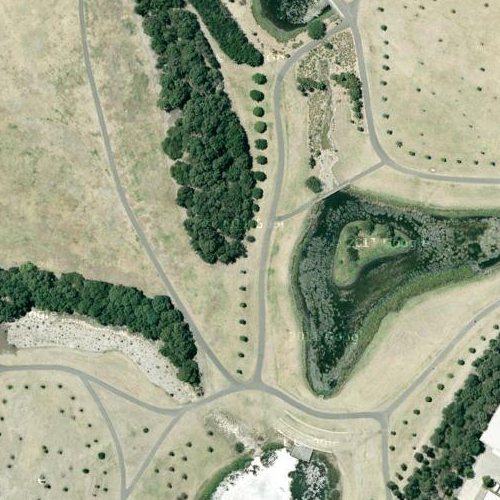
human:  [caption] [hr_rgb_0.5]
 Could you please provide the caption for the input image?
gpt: There are some green bushes on a big lawn and a highway passed by .

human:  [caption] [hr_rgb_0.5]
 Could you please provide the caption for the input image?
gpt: There are some green bushes on a big lawn with a highway passed by .

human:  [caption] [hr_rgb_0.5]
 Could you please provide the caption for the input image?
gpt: Some green bushes on the big meadow with some red houses beside .

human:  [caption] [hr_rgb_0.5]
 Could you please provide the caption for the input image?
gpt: A big meadow with some pieces of green bushes on it and a highway passed by .

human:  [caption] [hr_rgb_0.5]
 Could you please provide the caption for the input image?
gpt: Some green bushes and bunkers on the meadow with a highway passed by .